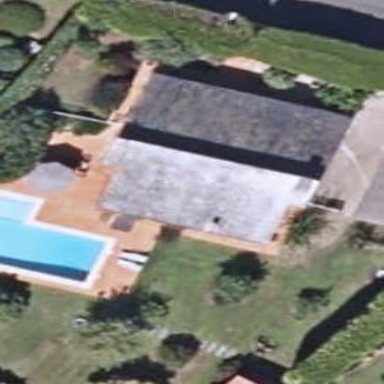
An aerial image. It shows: Simple house.